Field crop: maize
Growth stage: 2
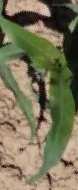
Species: maize